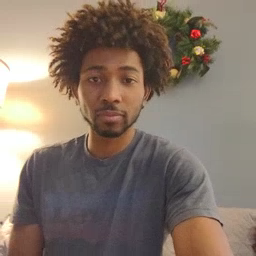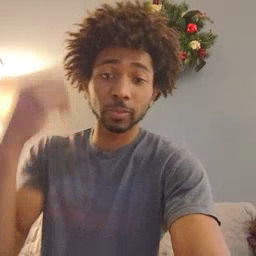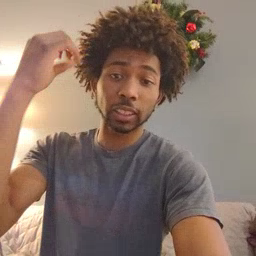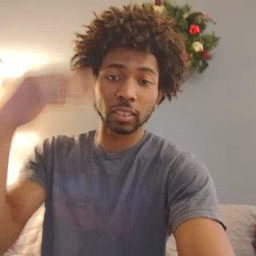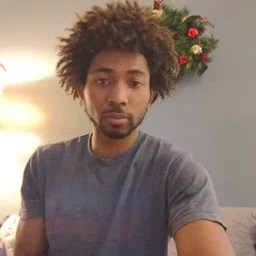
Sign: shower